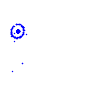
Particle: pion